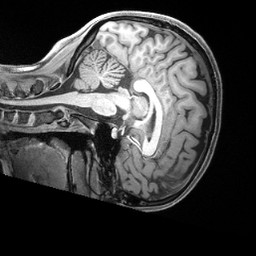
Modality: T1w
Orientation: sagittal
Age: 20
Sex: female
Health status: healthy
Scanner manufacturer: siemens
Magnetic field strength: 3 T
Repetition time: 2.4 s
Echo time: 0.00222 s